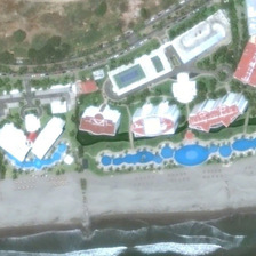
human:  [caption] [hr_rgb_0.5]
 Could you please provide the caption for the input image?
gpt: many green trees and several buildings with swimming pools are close to a beach in a resort.

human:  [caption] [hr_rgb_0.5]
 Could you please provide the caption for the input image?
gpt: There are many green trees and some pool pools near the resort beach.

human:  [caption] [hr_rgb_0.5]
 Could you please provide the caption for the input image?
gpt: Nearby beach resort, green trees and swimming pool

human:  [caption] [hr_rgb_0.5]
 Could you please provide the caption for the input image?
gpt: There are many green trees and several buildings with swimming pools near the beach in a resort.

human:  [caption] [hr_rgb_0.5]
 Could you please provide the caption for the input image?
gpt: Many green trees and several buildings with swimming pools are close to a beach in a resort.